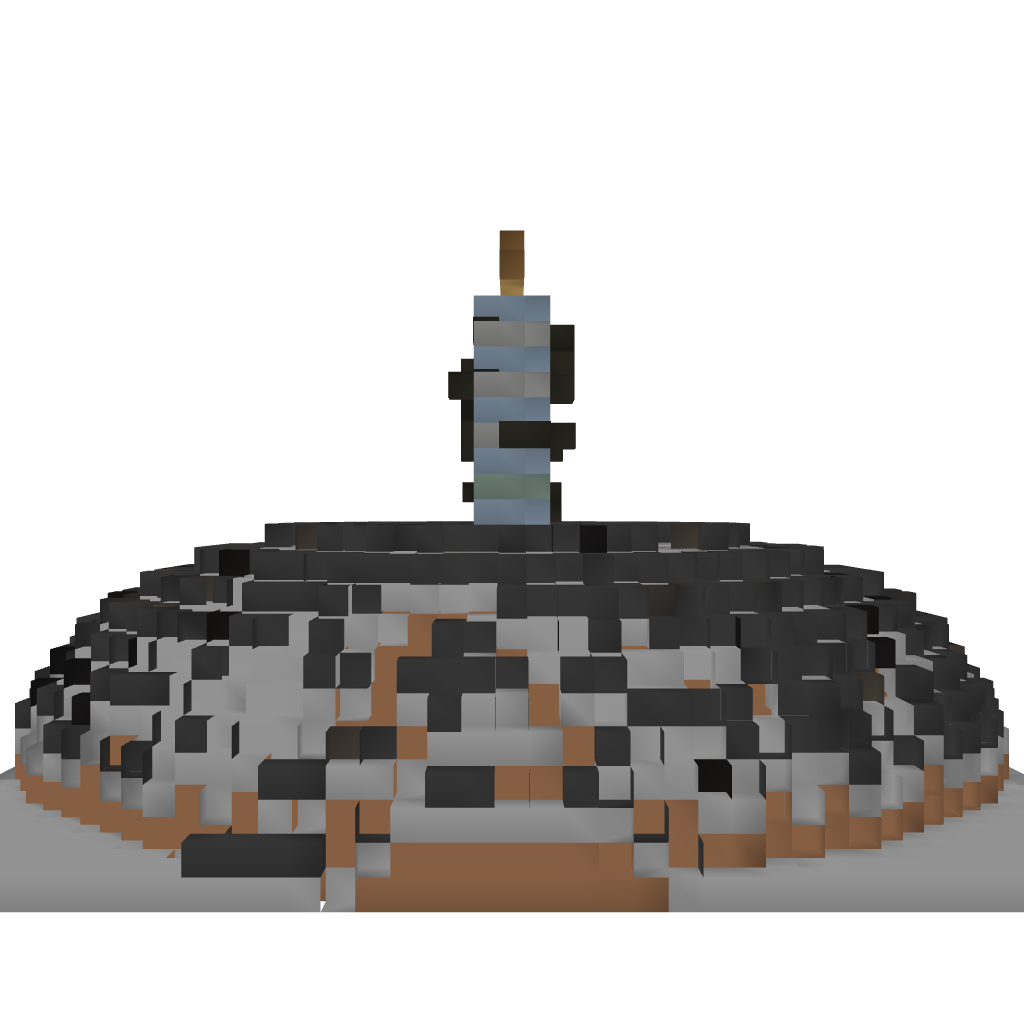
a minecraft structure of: Oriental Entrance Way